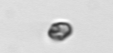
Label: nanoplankton_mix